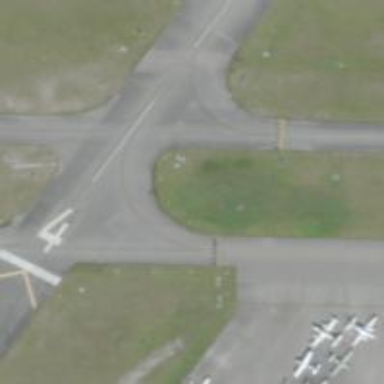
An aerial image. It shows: View of taxiway at the airport.